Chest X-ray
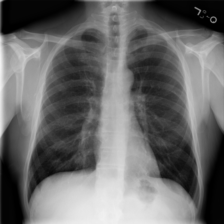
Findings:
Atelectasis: negative
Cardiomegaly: negative
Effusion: negative
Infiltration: negative
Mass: negative
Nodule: positive
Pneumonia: negative
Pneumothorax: negative
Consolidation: negative
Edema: negative
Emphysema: negative
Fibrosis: negative
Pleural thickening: negative
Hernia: negative